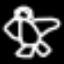
Label: angel